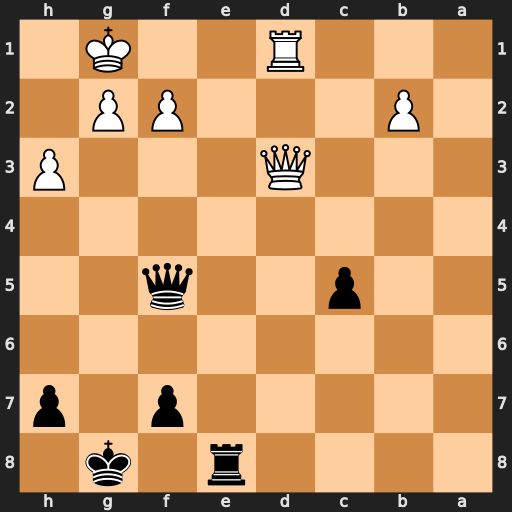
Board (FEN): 4r1k1/5p1p/8/2p2q2/8/3Q3P/1P3PP1/3R2K1
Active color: b
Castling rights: -
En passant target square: -
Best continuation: Re1+ Rxe1 Qxd3